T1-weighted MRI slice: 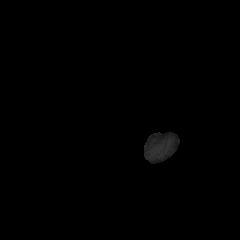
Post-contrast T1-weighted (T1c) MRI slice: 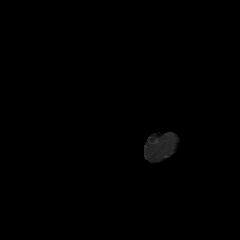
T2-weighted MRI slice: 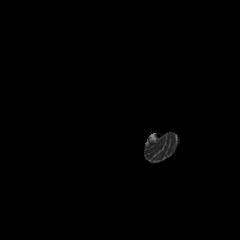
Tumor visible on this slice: no